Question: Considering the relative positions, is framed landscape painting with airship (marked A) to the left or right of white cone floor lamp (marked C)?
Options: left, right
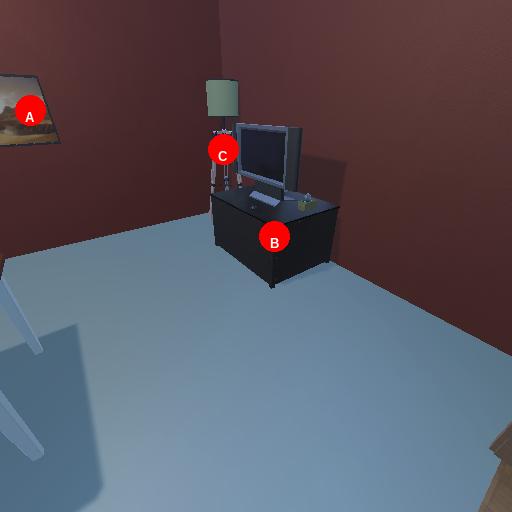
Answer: left